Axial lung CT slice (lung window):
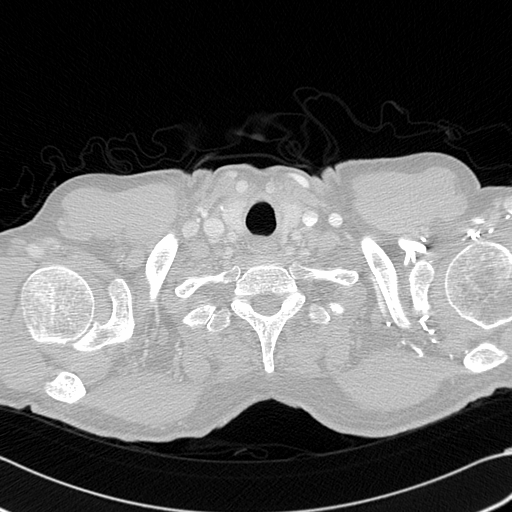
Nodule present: no